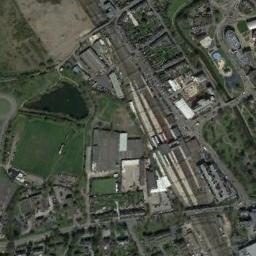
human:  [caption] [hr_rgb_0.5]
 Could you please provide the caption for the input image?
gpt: There is a railway station in the crowded city .

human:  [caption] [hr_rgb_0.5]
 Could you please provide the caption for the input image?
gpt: Many buildings are beside the railway station .

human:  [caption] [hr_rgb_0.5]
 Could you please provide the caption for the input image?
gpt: The railway station is next to some trees and grass .

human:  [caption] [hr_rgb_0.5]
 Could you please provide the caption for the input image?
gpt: The railway station with lots of railways is between some houses and fields and two overpasses are over the railways .

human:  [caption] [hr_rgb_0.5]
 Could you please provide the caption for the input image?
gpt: There are some green meadows and a lake near the railway station .